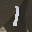
Label: 1